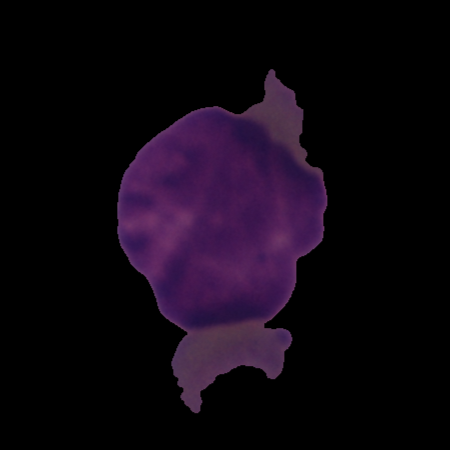
Label: cancer